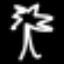
Label: palm tree